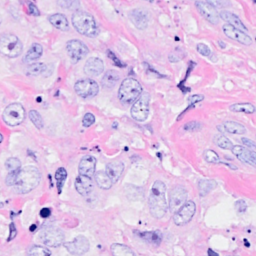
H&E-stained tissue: Breast